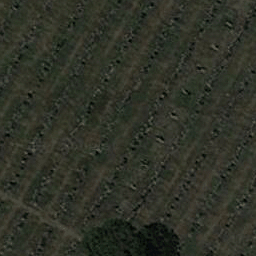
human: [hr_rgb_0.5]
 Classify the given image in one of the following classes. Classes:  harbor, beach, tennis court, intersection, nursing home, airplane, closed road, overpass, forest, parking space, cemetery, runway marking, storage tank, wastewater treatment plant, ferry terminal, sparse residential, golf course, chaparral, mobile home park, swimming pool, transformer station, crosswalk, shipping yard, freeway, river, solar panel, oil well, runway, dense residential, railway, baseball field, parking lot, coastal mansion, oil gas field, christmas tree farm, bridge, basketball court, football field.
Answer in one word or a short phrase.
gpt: cemetery